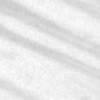
Label: change